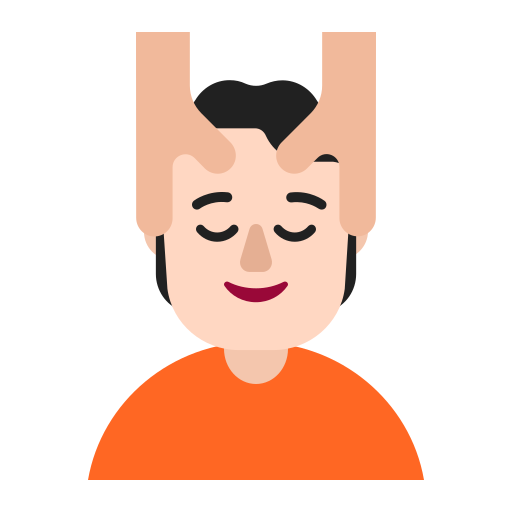
person getting massage flat light